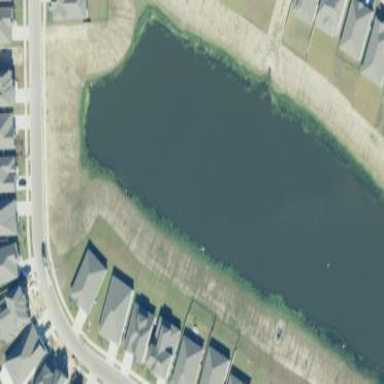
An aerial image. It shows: Retention basin with water.